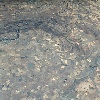
Label: land